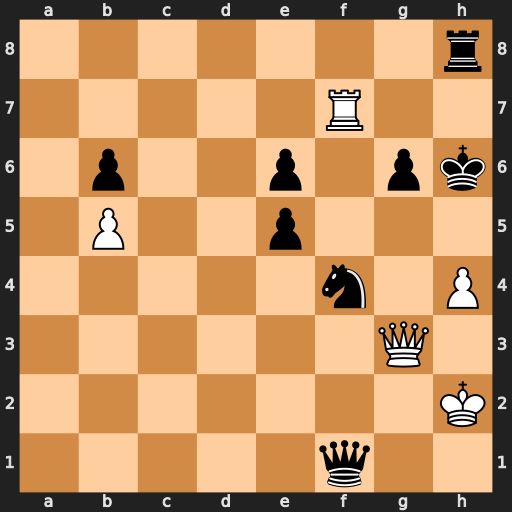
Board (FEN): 7r/5R2/1p2p1pk/1P2p3/5n1P/6Q1/7K/5q2
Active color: w
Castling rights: -
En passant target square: -
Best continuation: Qg5#